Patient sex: F
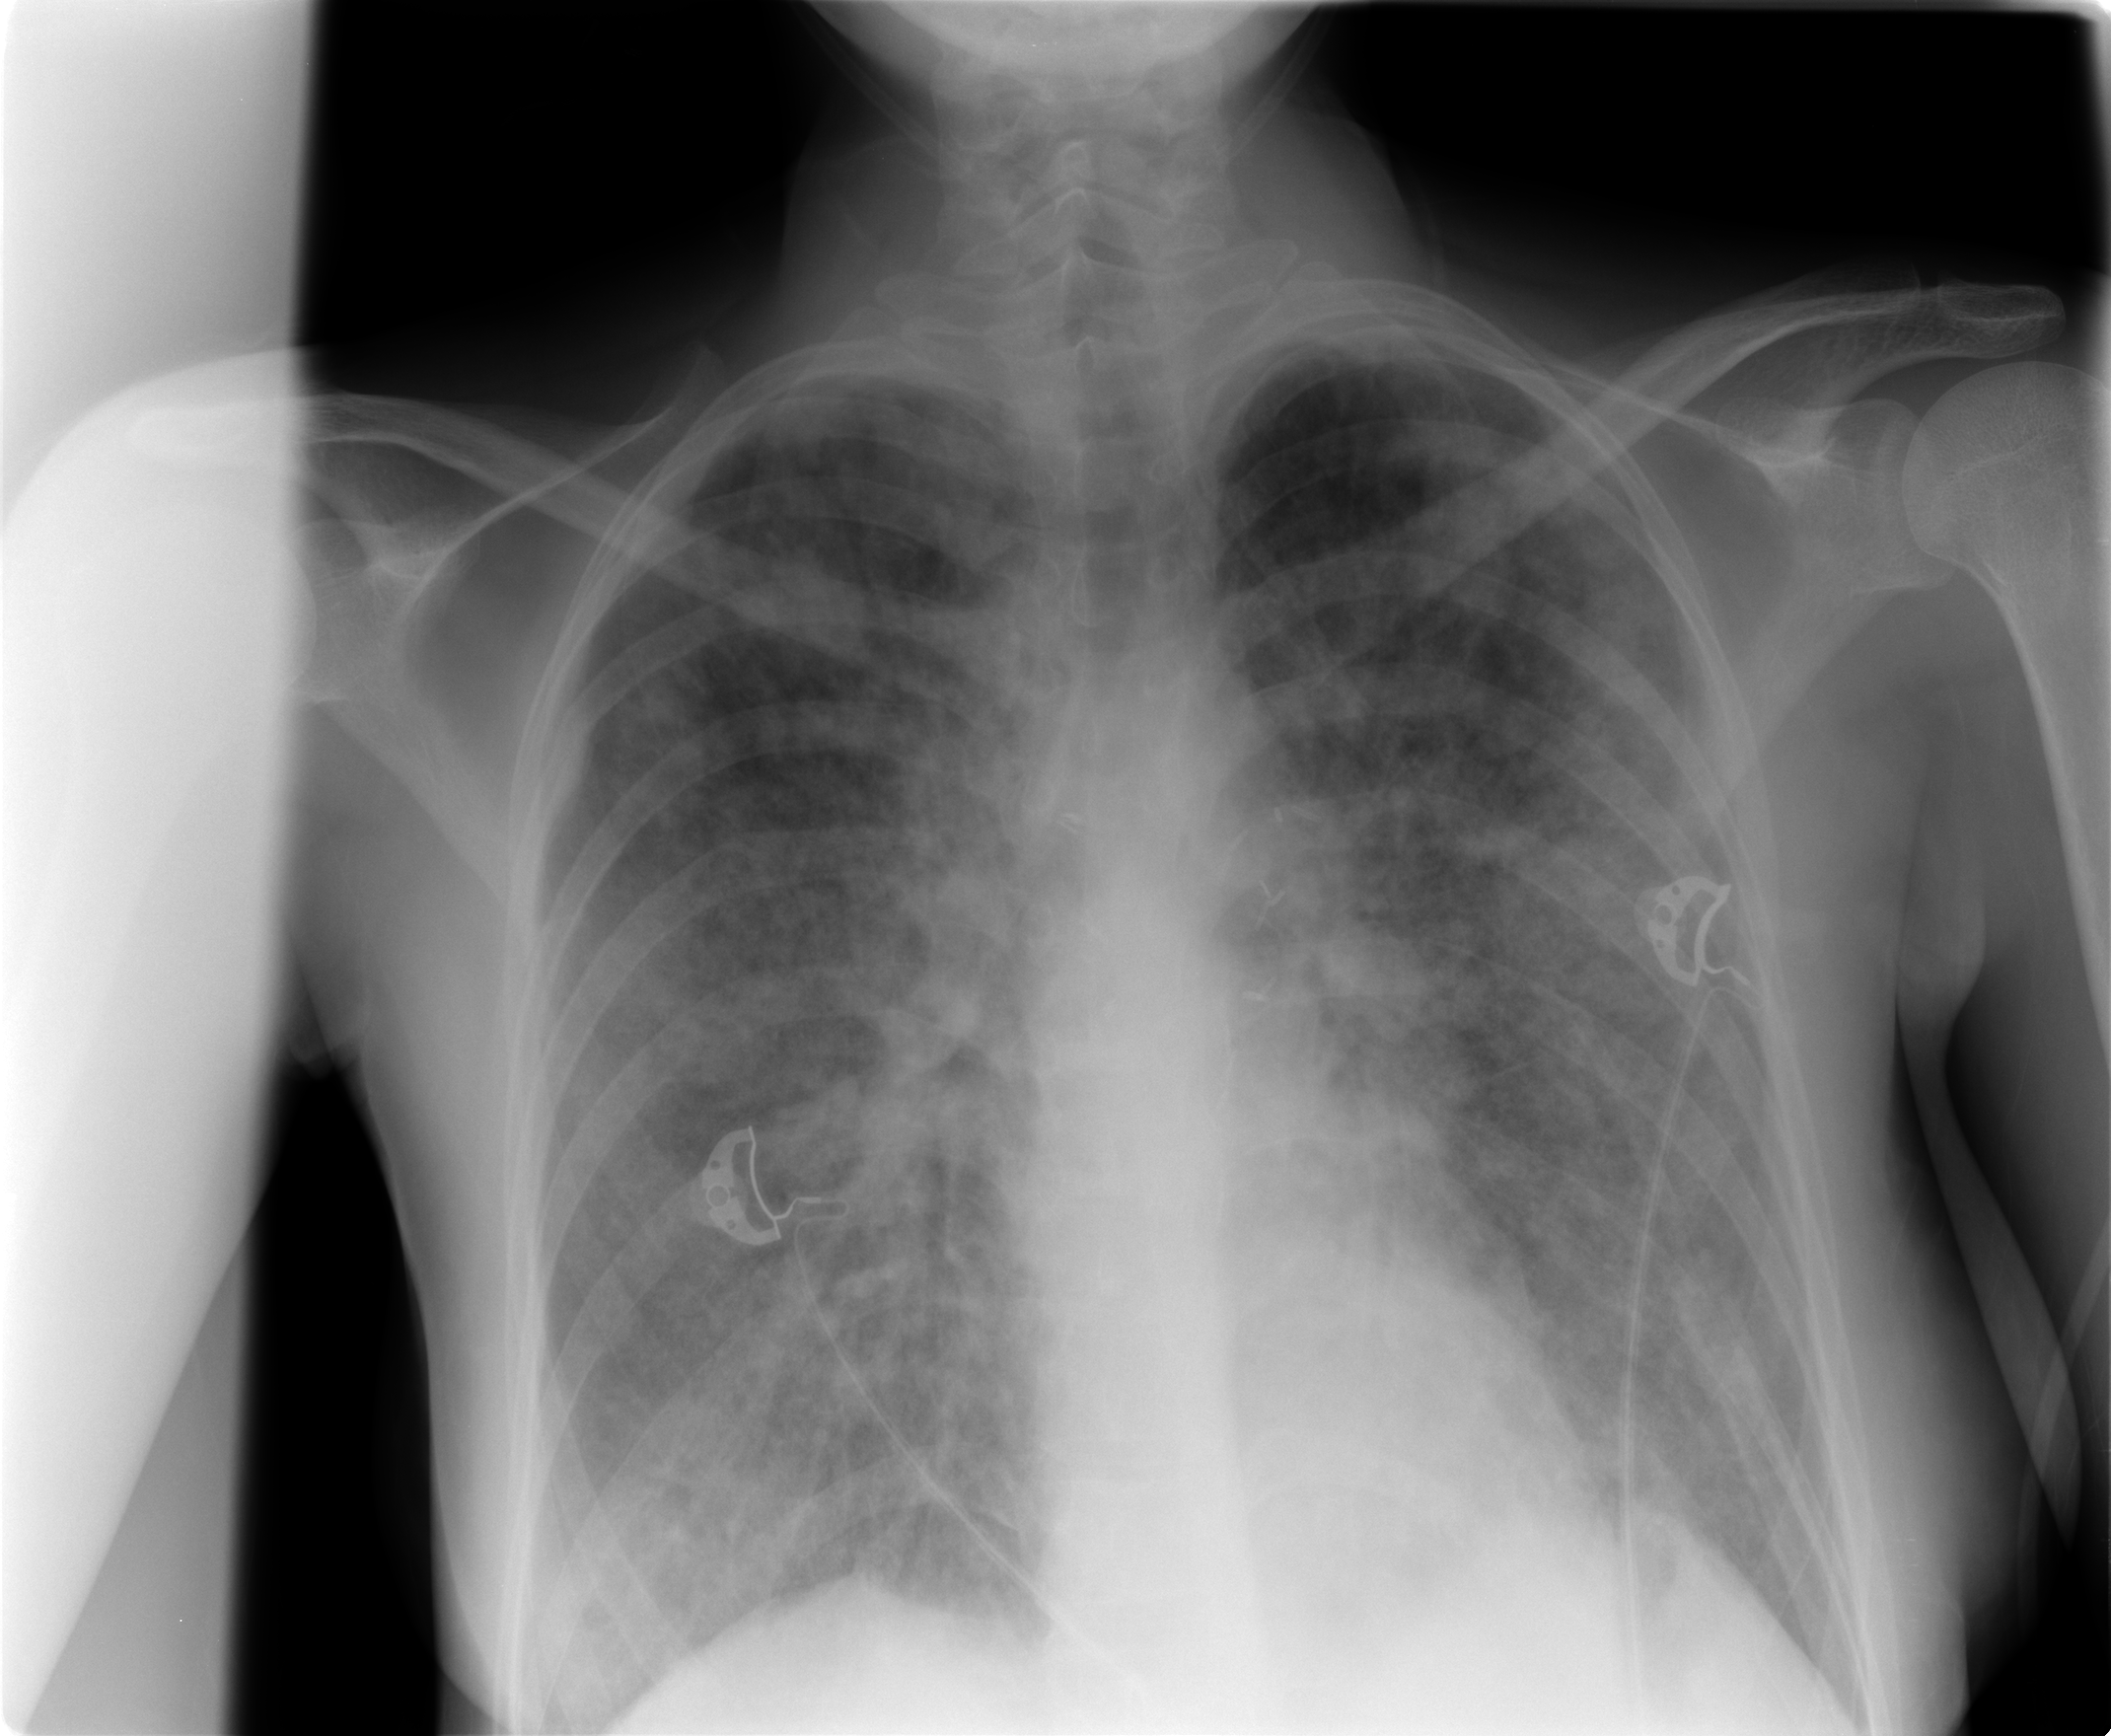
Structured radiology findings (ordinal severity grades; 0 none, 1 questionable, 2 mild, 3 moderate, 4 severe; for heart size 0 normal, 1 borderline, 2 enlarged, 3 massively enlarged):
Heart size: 0
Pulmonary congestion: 2
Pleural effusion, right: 0
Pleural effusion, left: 0
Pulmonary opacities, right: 4
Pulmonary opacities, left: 4
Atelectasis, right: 3
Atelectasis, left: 3